Question: When ever I run the below script for some reason the $Service is null?
I know the service exists but nothing appears in the variable section in PowerGUI Script Editor. This is messing up with the IF-ELSE statement in the script where if the service is started it displays "STARTED" to the end user.
Is it the space in the name of the service? If I just executed the service variable on its own then it displays the full contents of the service so it is not like it cannot find the service..
Here is a picture of the NULL variables being null:

SCRIPT:
'''
clear
#$ErrorActionPreference = "silentlycontinue"
Import-Module PSRemoteRegistry
$Logfile = "C: emp
etbackup_version.log"
Function LogWrite
{
param([string]$logstring)
Add-Content $Logfile -Value $logstring
}
$computer = Get-Content -Path c: emp
etbackup_servers1.txt
foreach ($computer1 in $computer){
$Reg = [Microsoft.Win32.RegistryKey]::OpenRemoteBaseKey('LocalMachine', $computer1)
$RegKey= $Reg.OpenSubKey("SOFTWARE\Veritas\NetBackup\CurrentVersion")
$NetbackupVersion1 = $RegKey.GetValue("PackageVersion")
if (test-connection $computer1 -quiet)
{
$Service = Get-WmiObject Win32_Service -Filter "Name = 'NetBackup Client Service'" -ComputerName $computer1
if($Service.state -eq 'Running')
{
LogWrite "$computer1 STARTED $NetbackupVersion1"
}
else
{
LogWrite "$computer1 STOPPED $NetbackupVersion1"
}
}
else
{
LogWrite "$computer1 is down" -foregroundcolor RED
}
}
'''
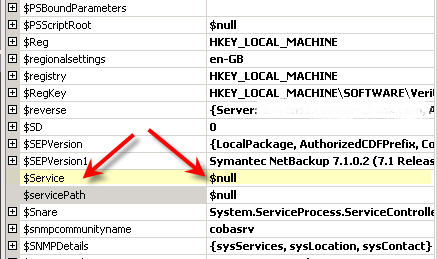
Answer: Don't expect older versions of a service to have the same Service Name as a new updated version! The older servers that have old Netbackup clients have a different name to the new ones - that is why the script was not displaying the names! Thanks for Graimer to double checking this!